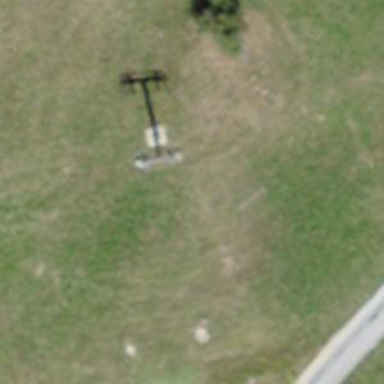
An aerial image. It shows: Pylon used for aerialway.